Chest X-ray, AP view. Patient: 38 years old, sex M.
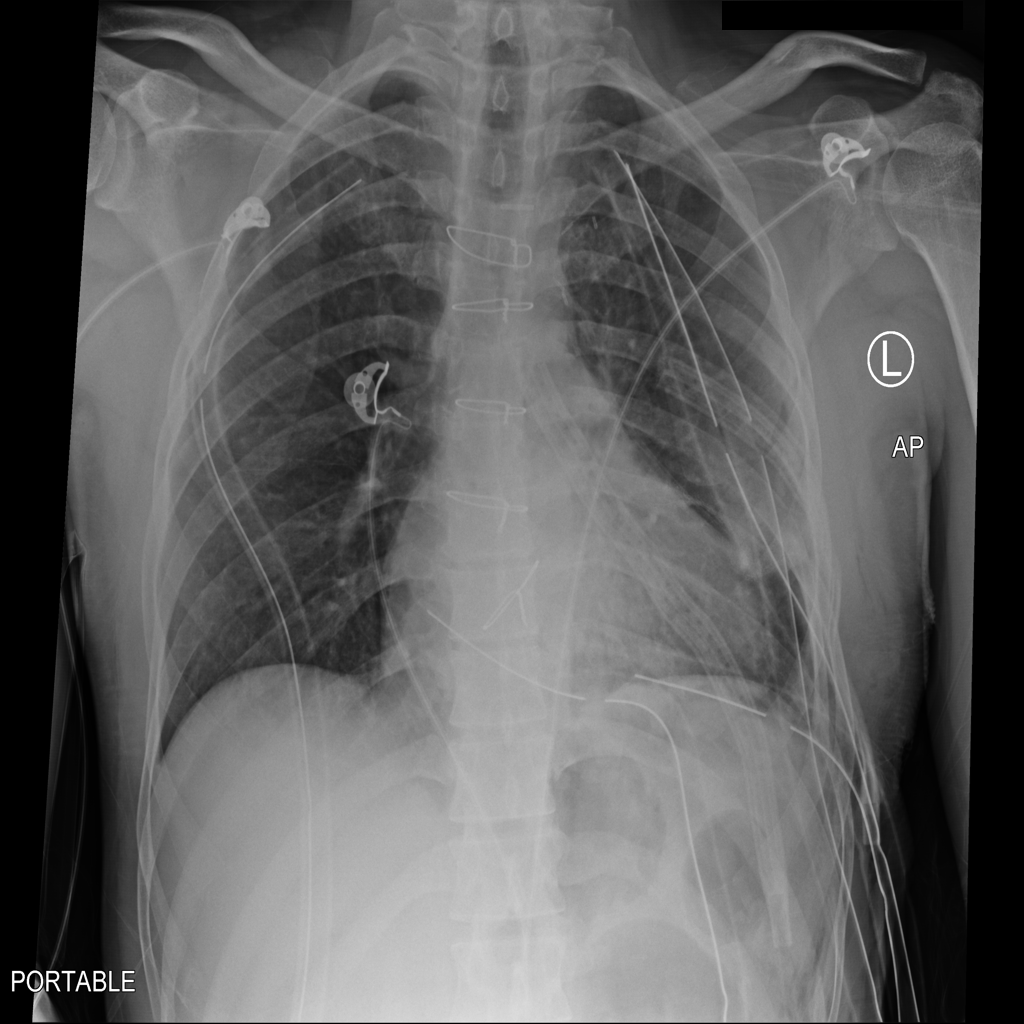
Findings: No Finding